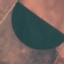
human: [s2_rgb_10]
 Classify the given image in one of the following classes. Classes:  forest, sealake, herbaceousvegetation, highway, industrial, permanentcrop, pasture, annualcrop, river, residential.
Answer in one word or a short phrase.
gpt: AnnualCrop